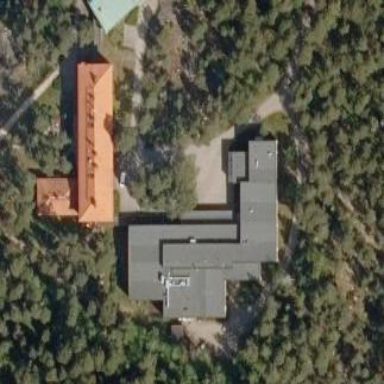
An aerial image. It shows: School building.